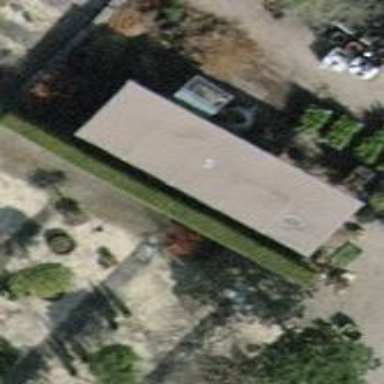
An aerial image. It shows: View of roof of building.